Question: This is the table I have:

Now, I want to check if the input is between 95-91 or 80-90 or 70-79...and so on.
How can I do that ?
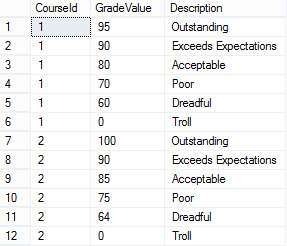
Answer: Here we join the table to itself to get the min and max values for each grade.
'''
select
g1.Courseid,
g1.GradeValue MinGradeValue,
isnull(min(g2.GradeValue)-1,100) MaxGradeValue,
g1.Description
from YourTable g1
left join YourTable g2
ON g2.CourseId = g1.CourseId
and g2.GradeValue > g1.GradeValue
group by
g1.Courseid,
g1.GradeValue,
g1.Description
'''
You can join this as a CTE or something to a Student's grade with 'Student.Grade between MinGradeValue and MaxGradeValue'. Let me know if I can help you further.